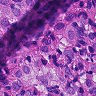
Metastatic tissue present: yes